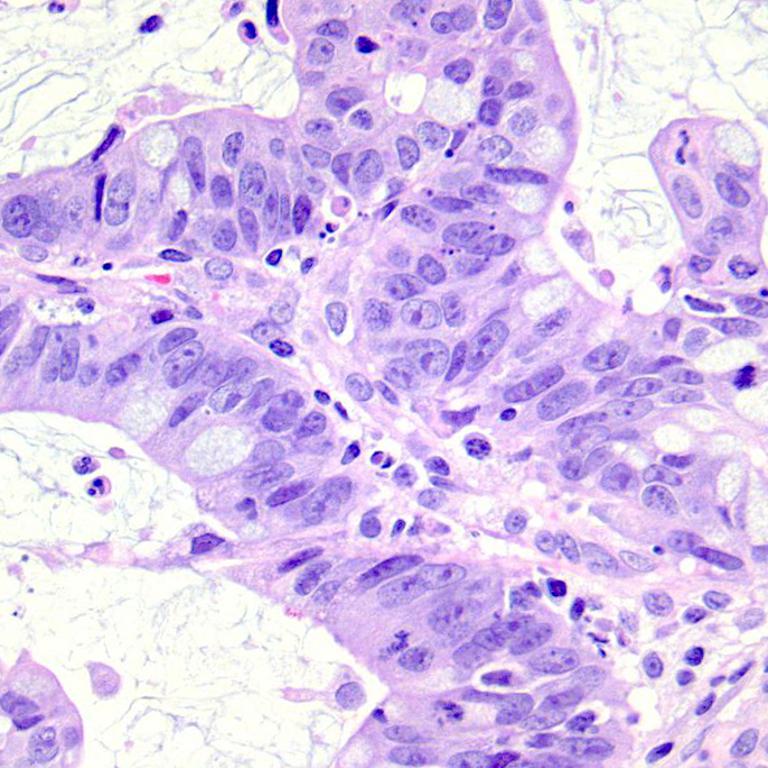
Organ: colon
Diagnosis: adenocarcinomas